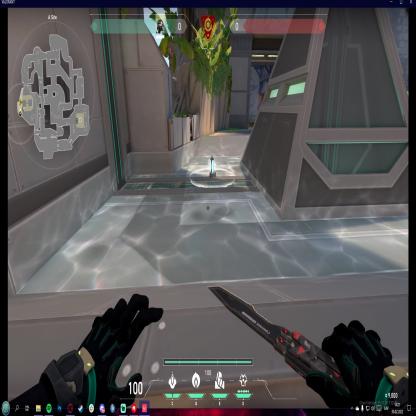
Label: planted spike